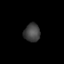
Tissue: lung
Cell type: Endothelial cells
Senescence score: 0.6714
Nuclear area (px): 290
Mean DAPI intensity: 66.469